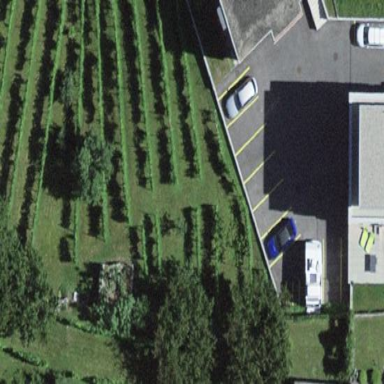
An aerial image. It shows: Beautiful vineyard in the countryside.